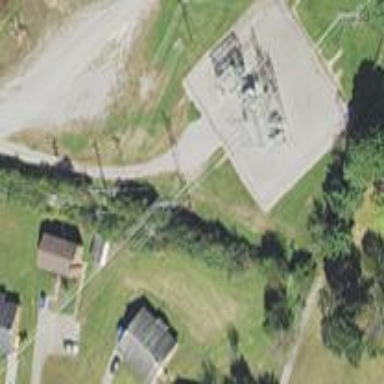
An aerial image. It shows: Power substation.